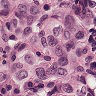
Metastatic tissue present: yes